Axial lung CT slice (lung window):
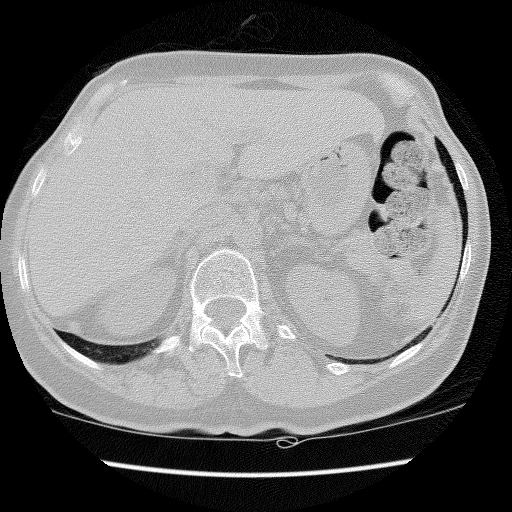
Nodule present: no